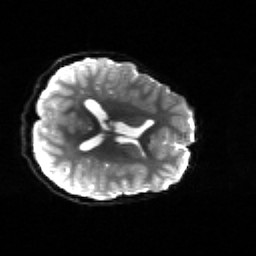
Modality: sbref
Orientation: axial
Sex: male
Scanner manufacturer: siemens
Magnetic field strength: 3 T
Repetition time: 5 s
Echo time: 0.071 s